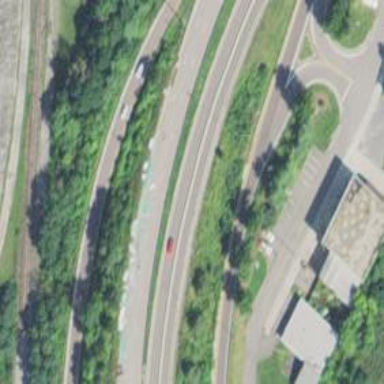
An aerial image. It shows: Trunk highway.